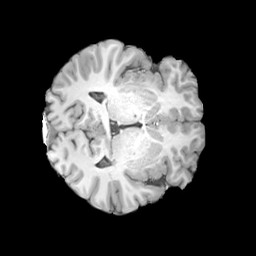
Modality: T1w
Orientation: axial
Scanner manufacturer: siemens
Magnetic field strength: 3 T
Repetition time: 2 s
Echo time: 0.0024 s